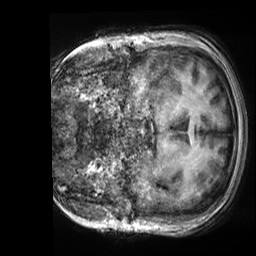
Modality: T1w
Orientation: coronal
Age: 26
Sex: female
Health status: healthy
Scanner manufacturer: siemens
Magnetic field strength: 3 T
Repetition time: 2.5 s
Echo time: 0.00299 s